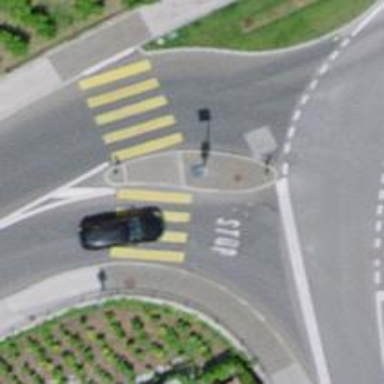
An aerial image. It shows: Uncontrolled zebra crossing with central island.